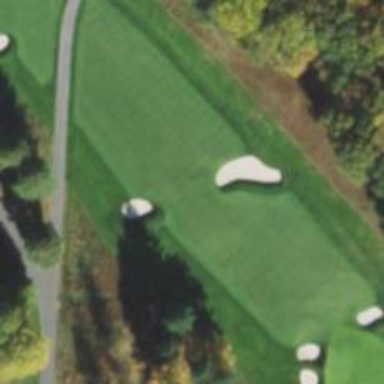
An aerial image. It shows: Golf fairway in the image.